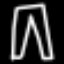
Label: pants